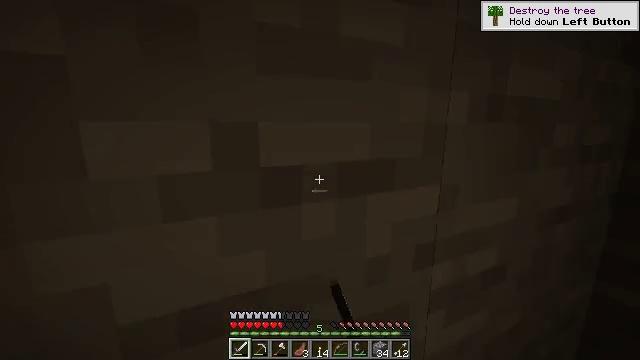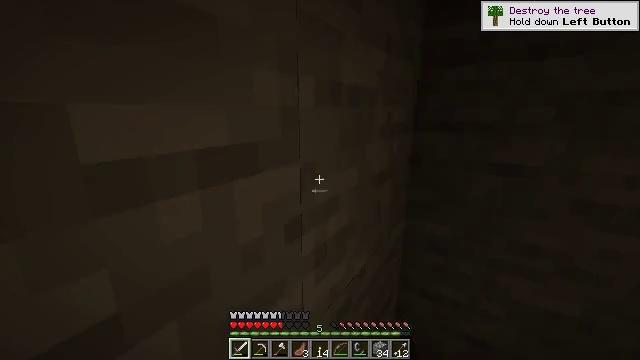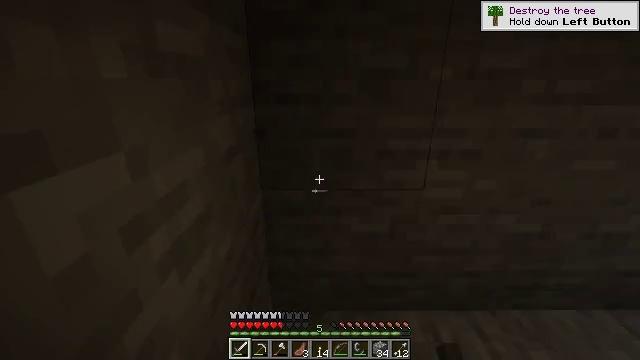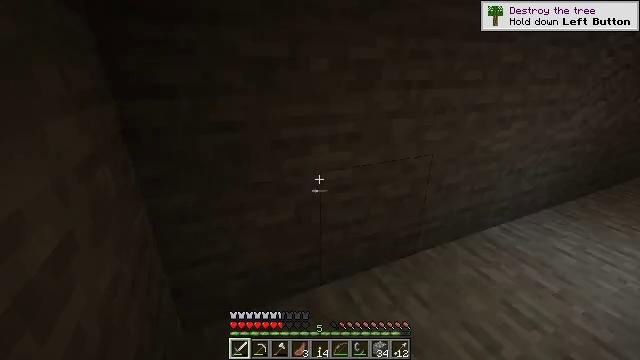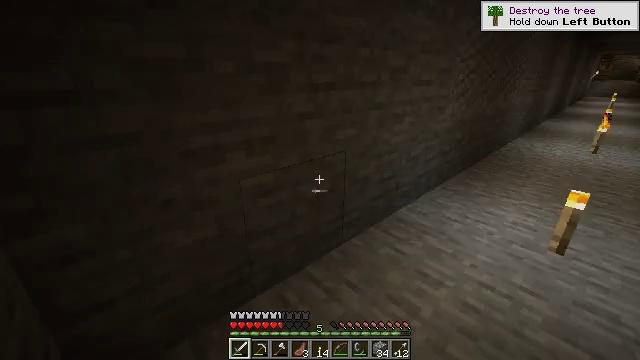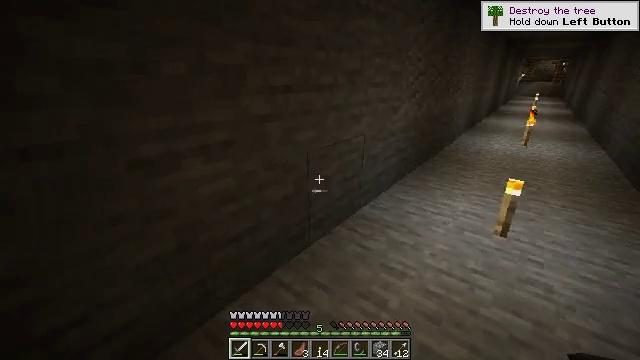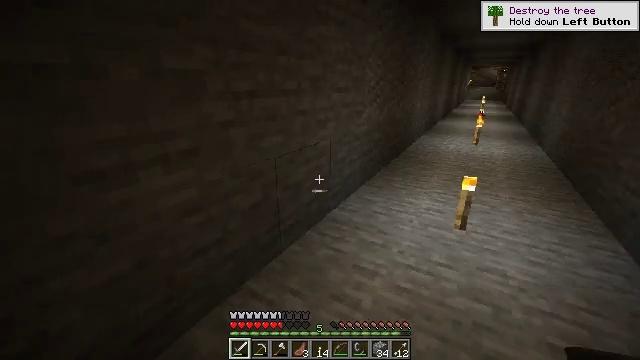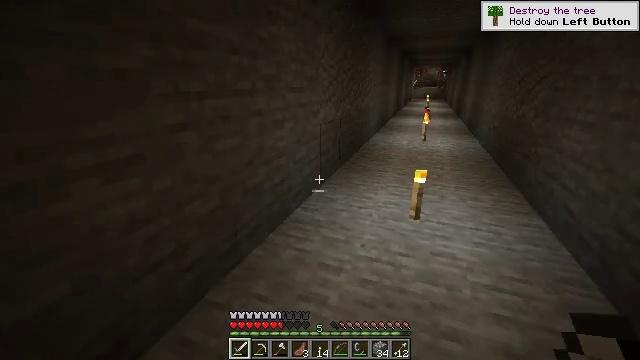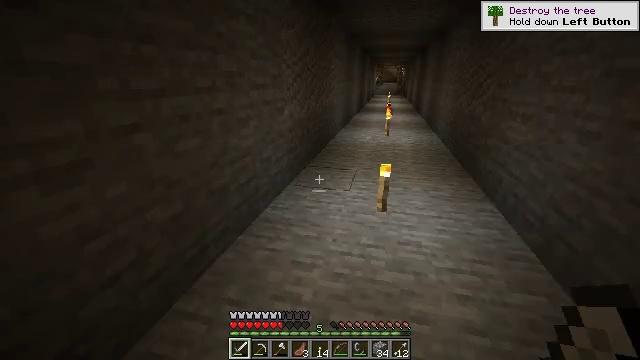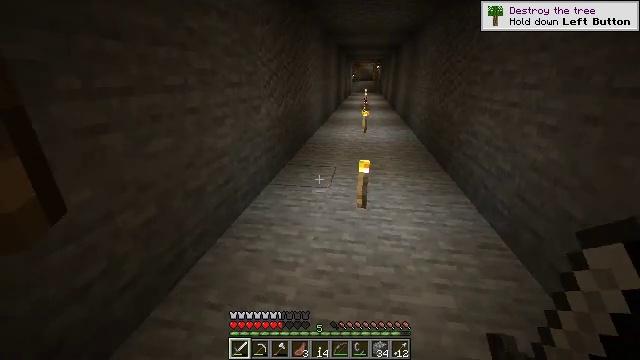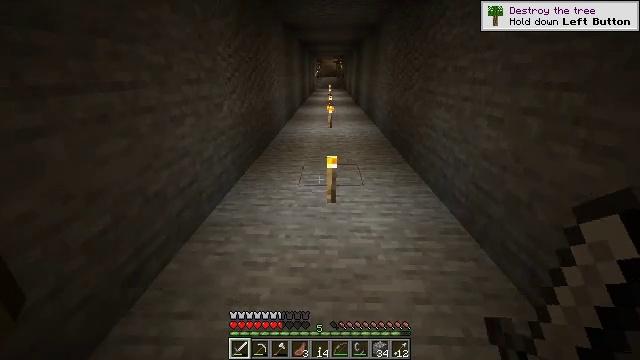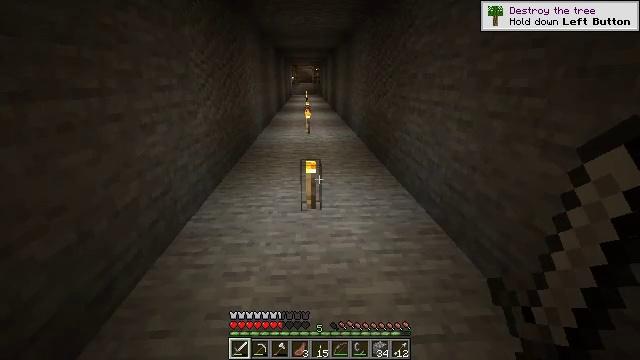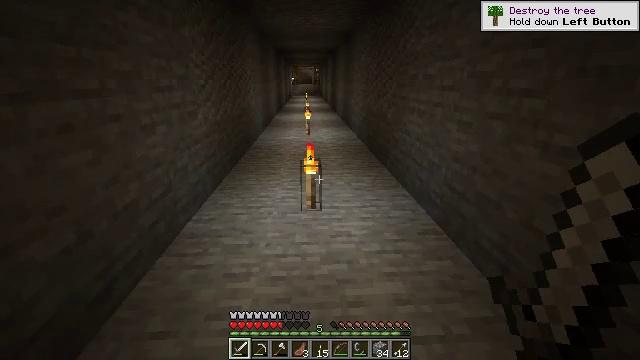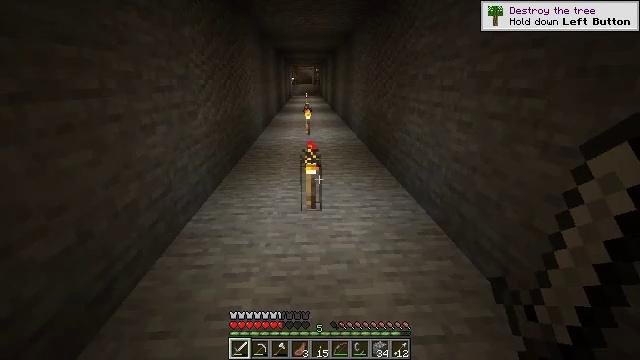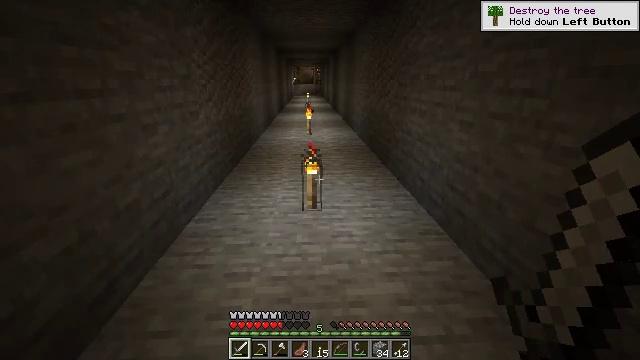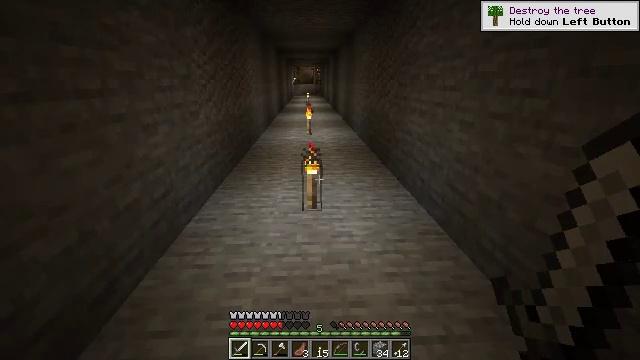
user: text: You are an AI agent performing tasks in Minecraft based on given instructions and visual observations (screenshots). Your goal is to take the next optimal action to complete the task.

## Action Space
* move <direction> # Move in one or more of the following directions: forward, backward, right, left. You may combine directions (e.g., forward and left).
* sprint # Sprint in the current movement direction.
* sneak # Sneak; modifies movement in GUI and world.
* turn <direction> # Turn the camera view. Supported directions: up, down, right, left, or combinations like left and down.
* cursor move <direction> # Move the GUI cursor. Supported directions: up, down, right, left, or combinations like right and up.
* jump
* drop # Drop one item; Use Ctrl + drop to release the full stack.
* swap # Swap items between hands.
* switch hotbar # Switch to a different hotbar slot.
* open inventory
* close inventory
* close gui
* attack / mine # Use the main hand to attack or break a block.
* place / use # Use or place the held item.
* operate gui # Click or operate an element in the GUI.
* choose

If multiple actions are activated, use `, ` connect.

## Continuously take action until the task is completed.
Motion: motion action
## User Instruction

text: Remove the torch from its spot.
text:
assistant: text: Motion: turn right and down
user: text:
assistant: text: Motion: turn right and down
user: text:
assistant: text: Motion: turn right and down
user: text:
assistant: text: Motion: turn right
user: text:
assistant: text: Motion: turn right
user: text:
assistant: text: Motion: turn right and up
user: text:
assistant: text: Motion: turn right
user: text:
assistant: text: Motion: turn right
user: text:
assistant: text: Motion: turn right
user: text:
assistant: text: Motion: turn right
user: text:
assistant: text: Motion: turn right and up
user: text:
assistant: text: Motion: no_op
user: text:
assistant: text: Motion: no_op
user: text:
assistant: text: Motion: no_op
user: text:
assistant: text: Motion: no_op
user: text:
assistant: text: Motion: no_op
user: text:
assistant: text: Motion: no_op
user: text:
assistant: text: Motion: move forward
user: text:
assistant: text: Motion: move forward
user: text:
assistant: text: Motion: move forward, turn down
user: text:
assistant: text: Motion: move forward, turn down, attack / mine
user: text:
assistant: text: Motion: move forward, attack / mine
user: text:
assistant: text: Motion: turn down, attack / mine
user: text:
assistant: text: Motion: attack / mine
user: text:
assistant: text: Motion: turn left and down
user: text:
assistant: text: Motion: no_op
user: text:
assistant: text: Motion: no_op
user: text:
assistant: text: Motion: move forward
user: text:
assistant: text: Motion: move forward, turn up
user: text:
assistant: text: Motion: move forward, turn up